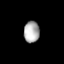
Tissue: lung
Cell type: T cells
Senescence score: 0.577
Nuclear area (px): 323
Mean DAPI intensity: 175.715